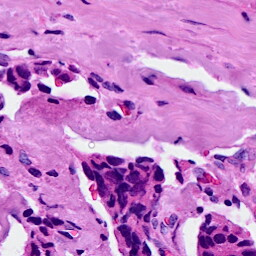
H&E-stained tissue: Breast